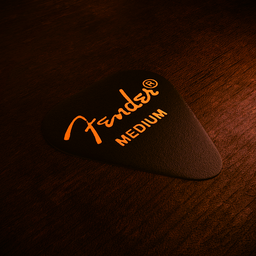
Label: tools